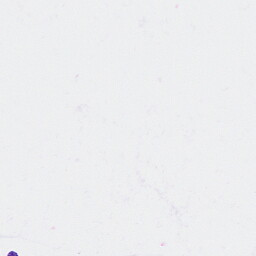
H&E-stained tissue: Breast